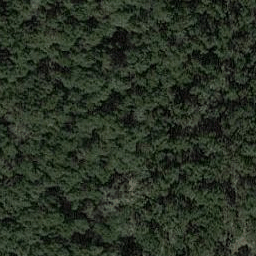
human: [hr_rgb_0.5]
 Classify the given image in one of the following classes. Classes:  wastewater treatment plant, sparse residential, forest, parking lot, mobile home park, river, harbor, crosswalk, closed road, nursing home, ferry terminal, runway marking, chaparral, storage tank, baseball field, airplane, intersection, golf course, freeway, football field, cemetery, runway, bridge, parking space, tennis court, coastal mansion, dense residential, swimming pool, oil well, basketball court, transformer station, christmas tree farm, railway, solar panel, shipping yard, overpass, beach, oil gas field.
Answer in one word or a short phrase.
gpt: forest